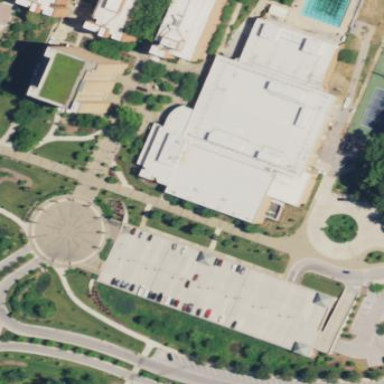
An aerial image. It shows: University building with flat roof.